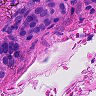
Metastatic tissue present: yes